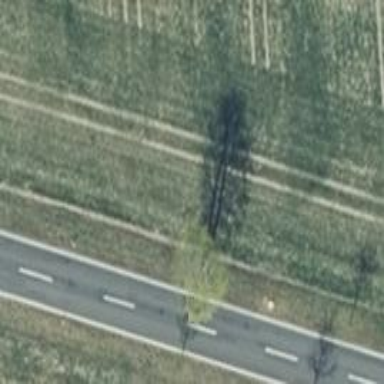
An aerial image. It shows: Deciduous tree with broadleaved leaves.